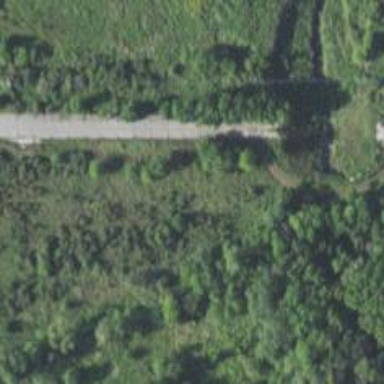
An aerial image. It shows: Track road.